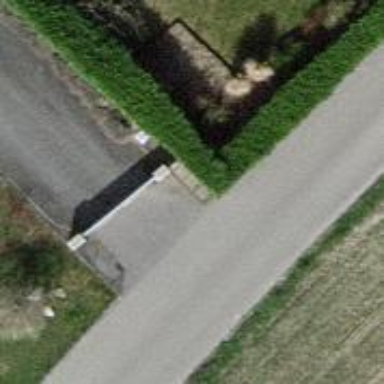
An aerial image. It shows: Hedge barrier.